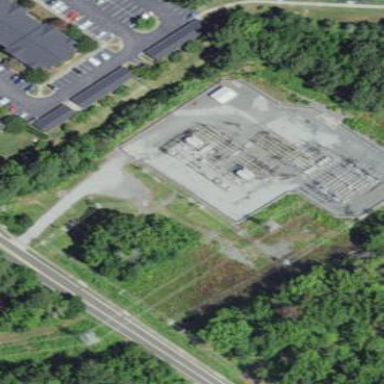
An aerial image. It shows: Distribution substation surrounded by fence.